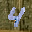
Label: 4